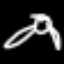
Label: frog